Interaction volume radius: 10 \u00c5
Interaction volume height: 10 \u00c5
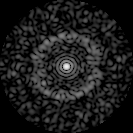
Disorder parameter: 0.854